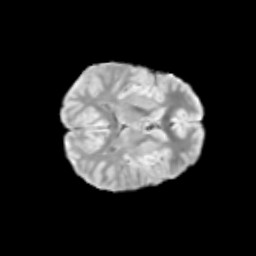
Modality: T2w
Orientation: axial
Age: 12
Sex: male
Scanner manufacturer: siemens
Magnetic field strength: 3 T
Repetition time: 3.8 s
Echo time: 0.07 s